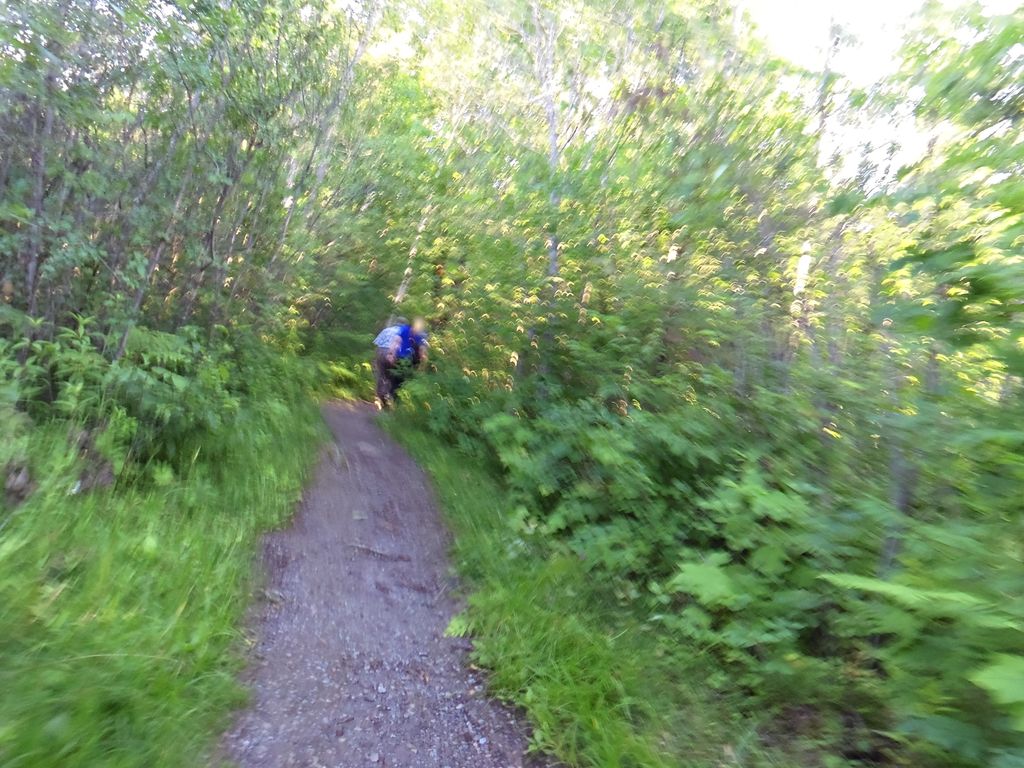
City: ottawa-gatineau